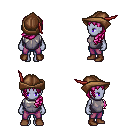
a pixel art fantasy rpg character, female body template, dark elf, purple skin, steel chest armor, magenta pants, pink left-swept hairstyle, leather cap, brown shoes, four views (front, back, left, right), 2x2 character sprite sheet, small pixel art, hard edges, no anti-aliasing